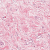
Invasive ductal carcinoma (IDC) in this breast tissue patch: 0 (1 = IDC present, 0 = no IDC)